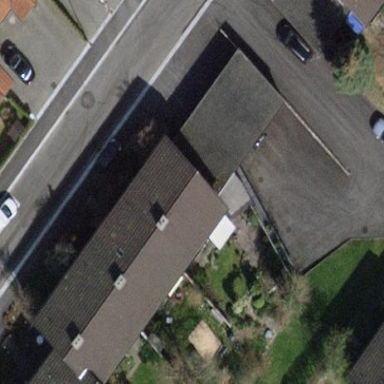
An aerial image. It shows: Terrace-style building with gabled roof.